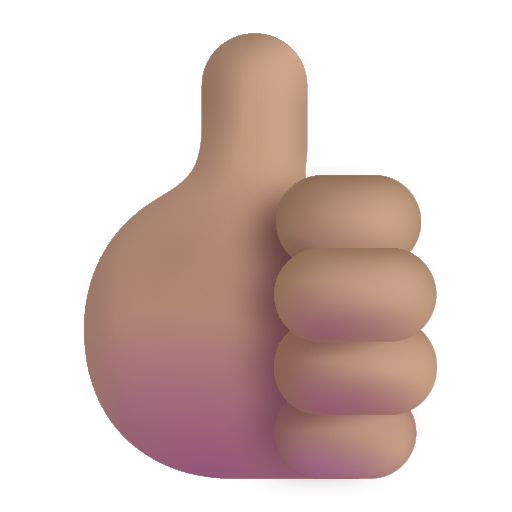
thumbs up color